Interaction volume radius: 10 \u00c5
Interaction volume height: 25 \u00c5
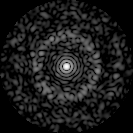
Disorder parameter: 0.828